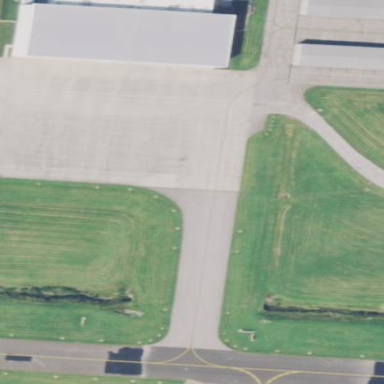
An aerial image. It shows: Apron at the airport.